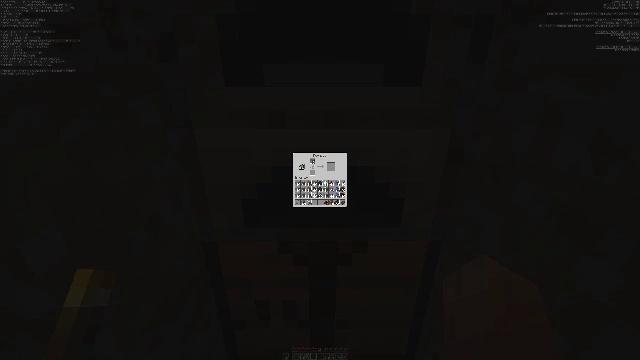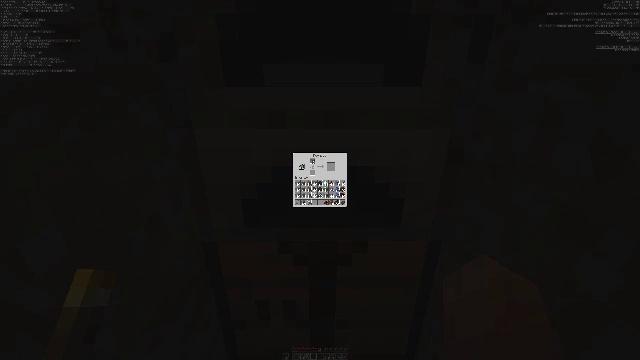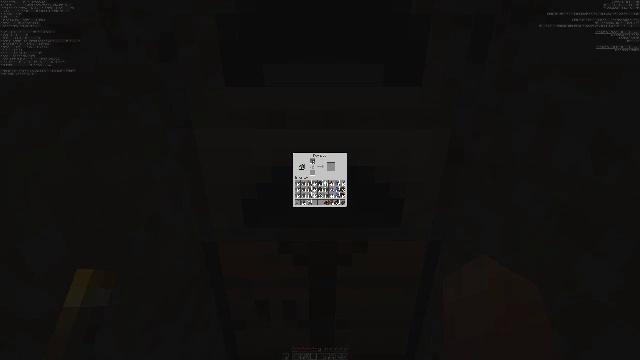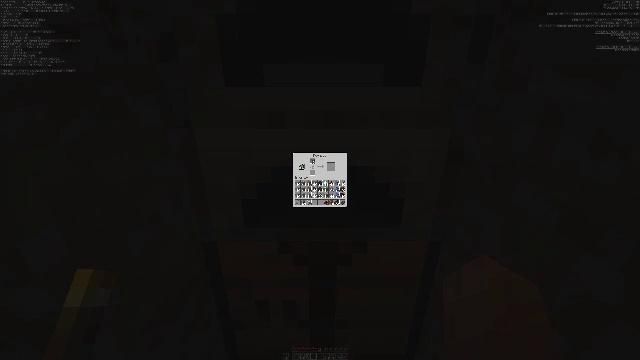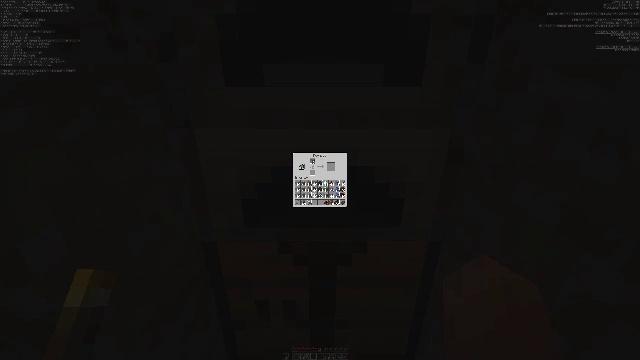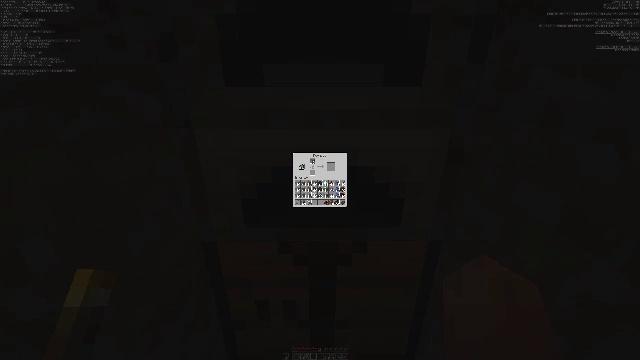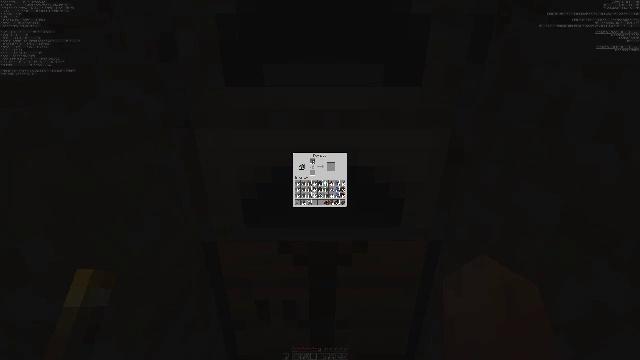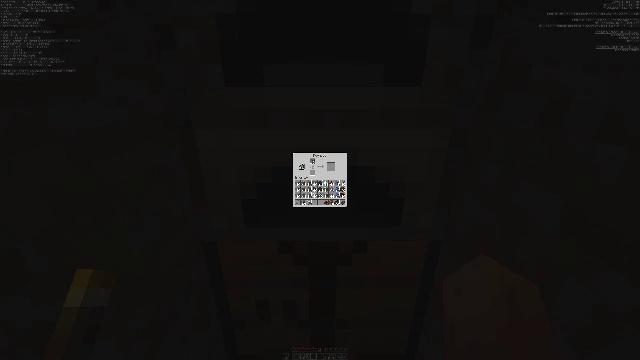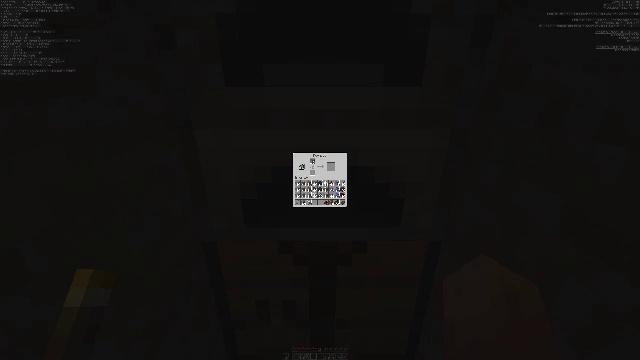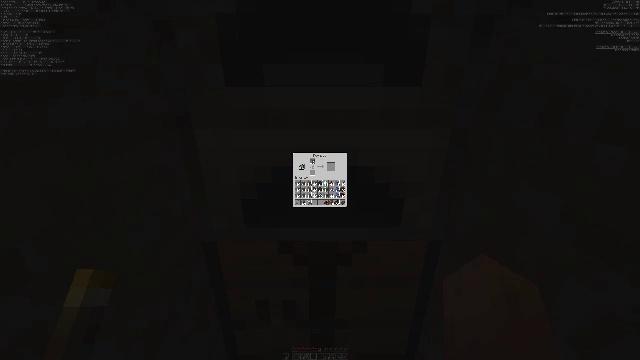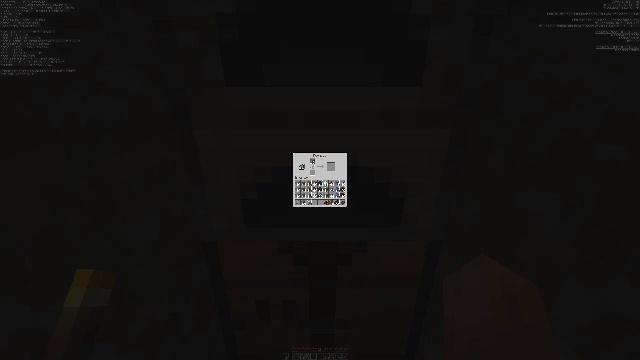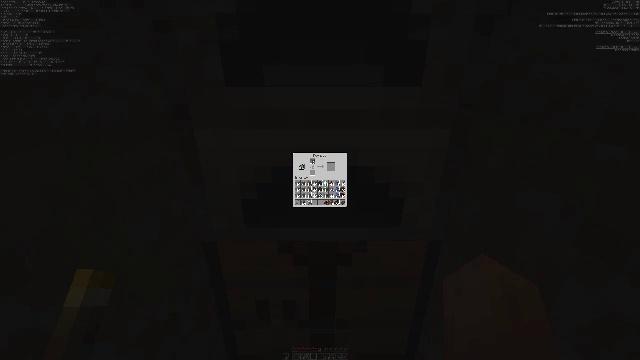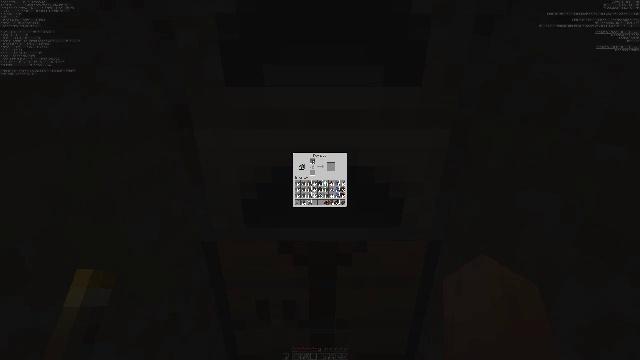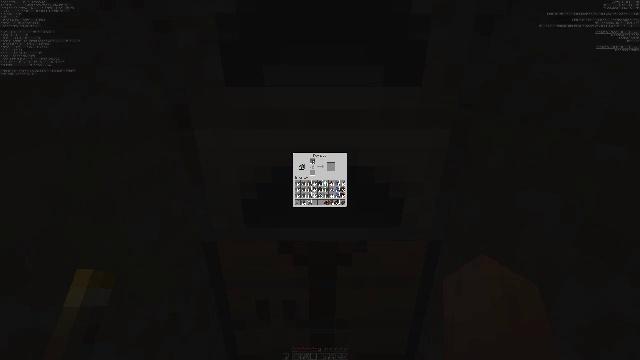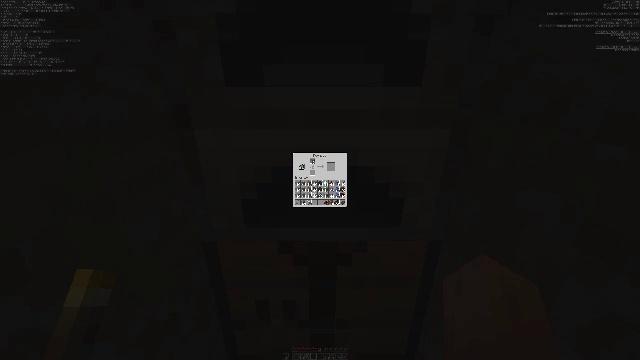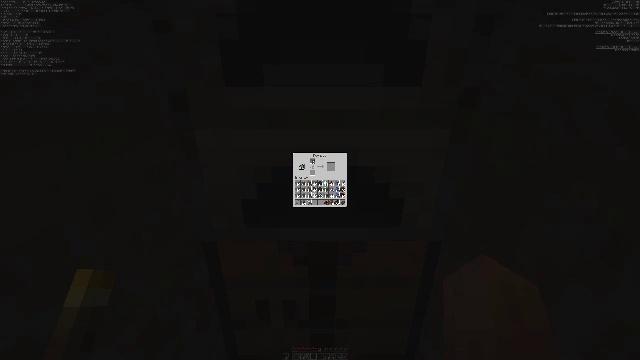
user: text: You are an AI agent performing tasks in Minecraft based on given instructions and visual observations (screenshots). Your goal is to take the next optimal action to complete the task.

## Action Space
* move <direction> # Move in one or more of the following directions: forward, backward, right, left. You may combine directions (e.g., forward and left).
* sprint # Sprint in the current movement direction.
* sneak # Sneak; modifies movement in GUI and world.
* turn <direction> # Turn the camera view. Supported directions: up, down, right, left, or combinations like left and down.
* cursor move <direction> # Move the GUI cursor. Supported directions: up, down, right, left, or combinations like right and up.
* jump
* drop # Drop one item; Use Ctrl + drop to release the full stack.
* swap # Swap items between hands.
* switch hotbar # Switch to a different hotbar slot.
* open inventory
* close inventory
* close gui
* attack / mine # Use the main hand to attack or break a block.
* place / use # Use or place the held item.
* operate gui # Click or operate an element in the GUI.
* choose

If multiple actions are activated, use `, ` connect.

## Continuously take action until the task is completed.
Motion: motion action
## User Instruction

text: Use the furnace to make an iron ingot.
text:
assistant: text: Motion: no_op
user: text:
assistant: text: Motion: no_op
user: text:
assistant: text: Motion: no_op
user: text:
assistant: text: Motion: no_op
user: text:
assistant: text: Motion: no_op
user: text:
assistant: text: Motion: no_op
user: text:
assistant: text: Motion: no_op
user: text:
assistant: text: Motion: no_op
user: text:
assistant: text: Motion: no_op
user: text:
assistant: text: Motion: no_op
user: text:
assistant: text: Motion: no_op
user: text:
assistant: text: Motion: no_op
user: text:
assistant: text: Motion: no_op
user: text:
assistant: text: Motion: no_op
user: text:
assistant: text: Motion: no_op
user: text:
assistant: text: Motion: no_op
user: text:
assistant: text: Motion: no_op
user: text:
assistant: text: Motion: no_op
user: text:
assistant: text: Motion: no_op
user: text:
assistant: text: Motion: no_op
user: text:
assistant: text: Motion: no_op
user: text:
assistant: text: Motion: no_op
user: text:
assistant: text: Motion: no_op
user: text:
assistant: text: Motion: no_op
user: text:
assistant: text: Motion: no_op
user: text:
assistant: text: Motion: no_op
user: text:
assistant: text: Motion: no_op
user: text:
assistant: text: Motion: no_op
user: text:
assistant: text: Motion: no_op
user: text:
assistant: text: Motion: no_op